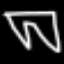
Label: pants